Question: I have a question on which I am stuck. If someone could point me in the right direction, I would appreciate it.

I did poorly on my last midterm with a question similar to this one so I'd like to be able to understand the concept in addition to help towards the answer so that I can do better on the final exam.
Thanks in advance.
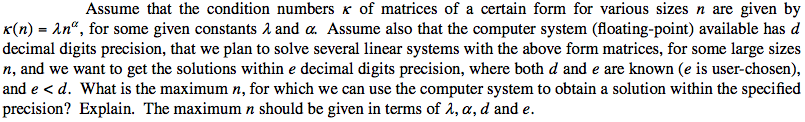
Answer: The standard approach to error analysis of linear systems is to consider that the given system represents any of the systems
> (A + DA) * (x + Dx) = b + Db
where DA and Db have entries of relative size m = 5 * 10, so that
> ||DA|| ~ m * ||A|| and ||Db|| ~ m * ||b||.
The idea being that the solution found will represent the exact solution of a perturbed system with perturbations in the bounds given.
---
By standard manipulations of truncated geometric or Neumann series
> (A + DA) * Dx = Db - DA * x
and ignoring all second order terms,
> Dx A * Db - A * DA * x = A * Db - A * DA * A * b
so that
> ||Dx|| ||A|| * ||Db|| + ||A|| * ||DA|| * ||x|| <= m * (||A|| * ||b|| + k * ||x||)||Dx|| <= 2 * m * k * ||x||
The relative error of x, ||Dx||/||x||, which will determine the number of valid digits in x, is about or smaller than 2 * m * k. Per assignment, this has to be smaller than 5 * 10, or
> 2 * k <= 10.
and with the specific formula for k,
> 2 * l * n <= 10.